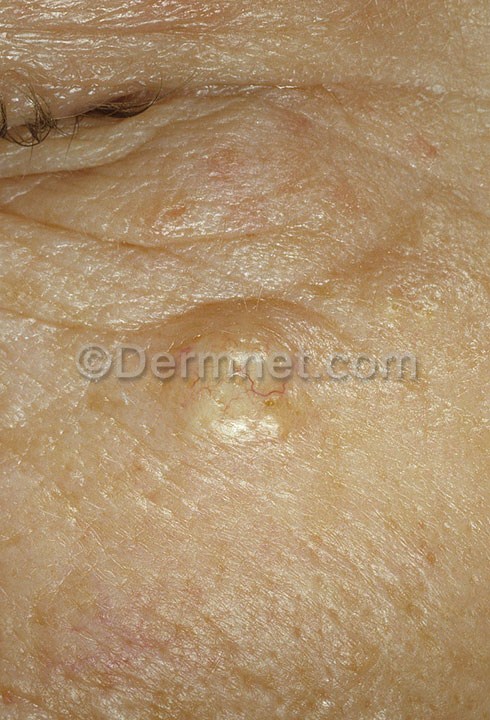
Disease: Seborrheic Keratoses and other Benign Tumors